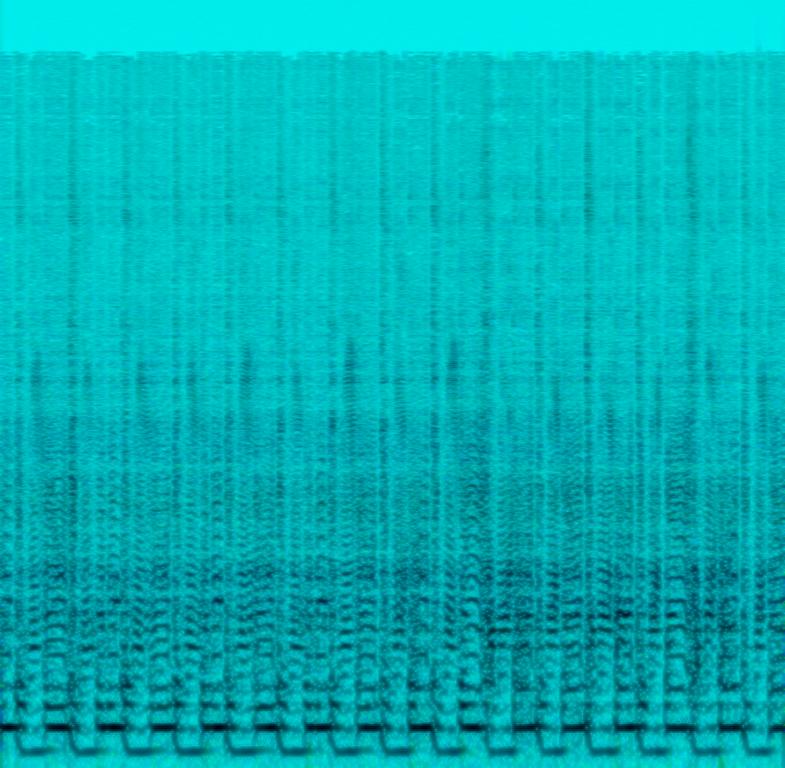
This is a live recording of an instrumentalist playing a didgeridoo. The melody is rapid and bouncy.